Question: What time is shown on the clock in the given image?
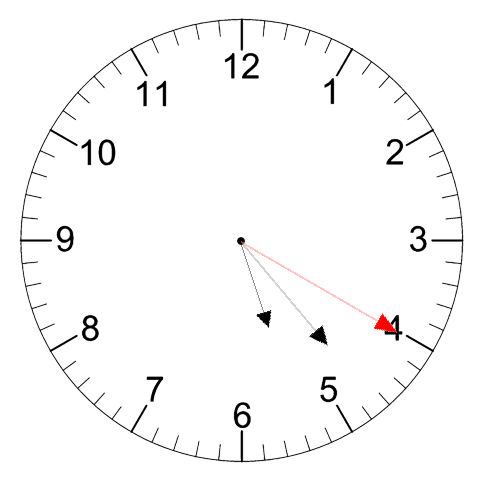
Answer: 05:23:20